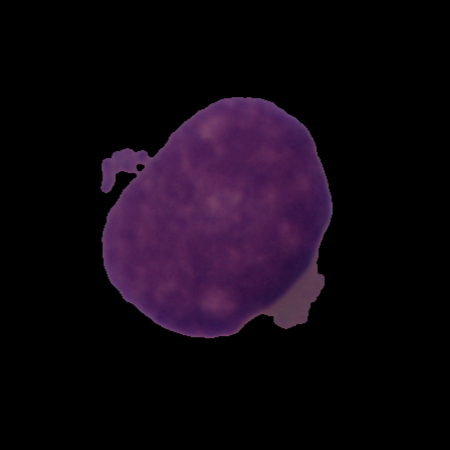
Label: cancer